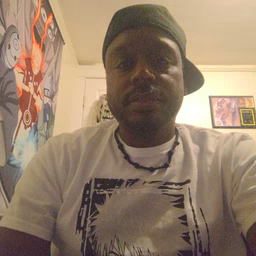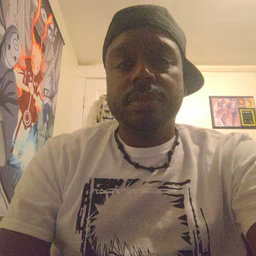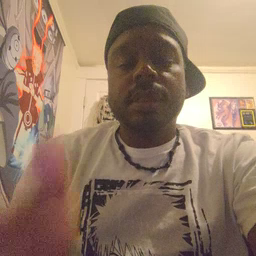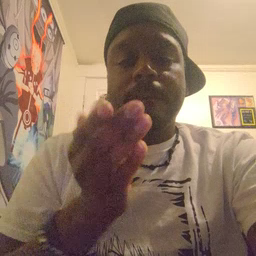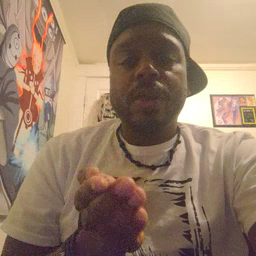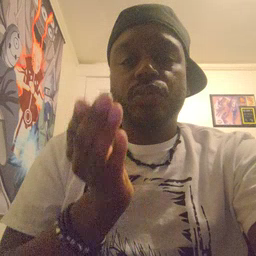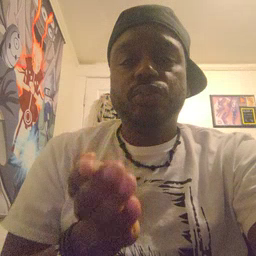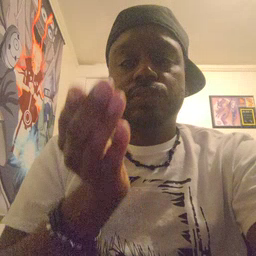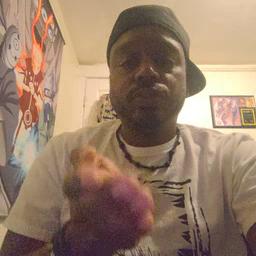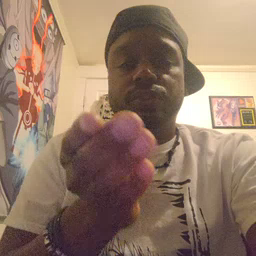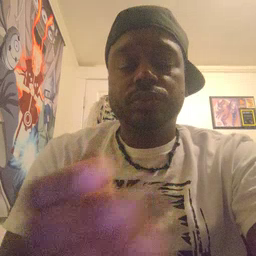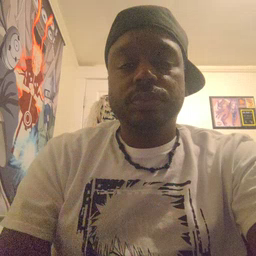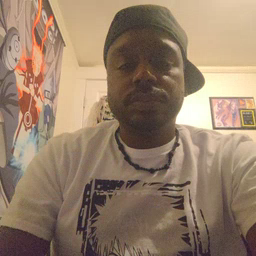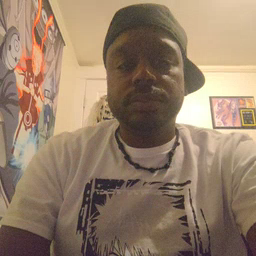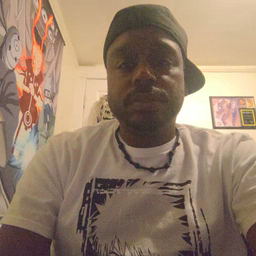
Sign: boat